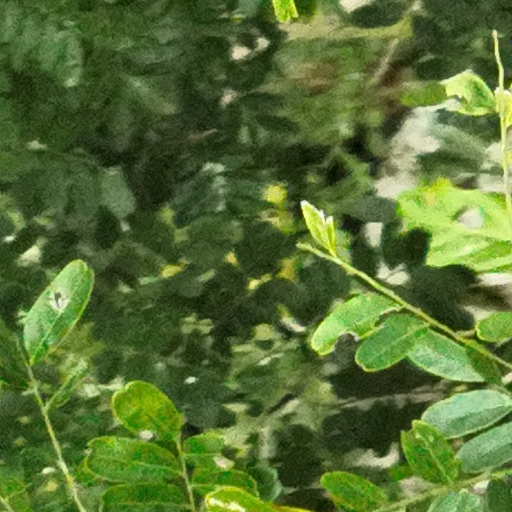
Species: Platypodium elegans
GBIF accepted scientific name: Platypodium elegans
Crown area (m\u00b2): 215.881